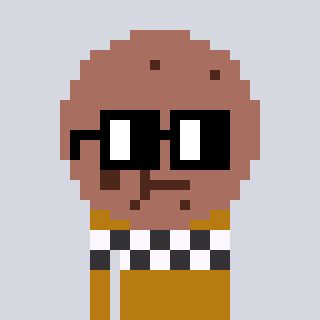
a pixel art character with square black glasses, a cookie-shaped head and a gold-colored body on a cool background